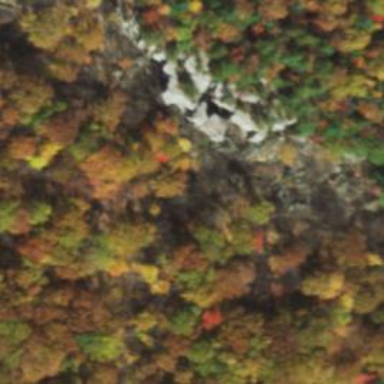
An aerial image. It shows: Natural cliff.